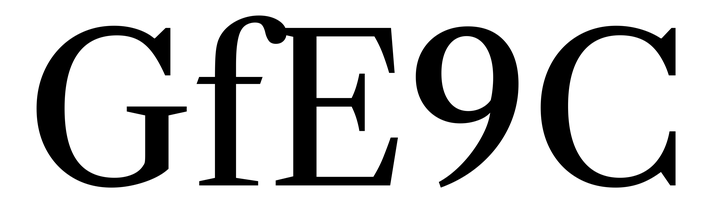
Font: LibreCaslonText_Regular